Question: Am trying to get rid of a space in my divs that look like this  and if i try pushing the image up it work but the containers height wont change is there anyway to fix it i mean to make them align in the same position?
HTMl
'''
<div class="addtocart-holder shadow">
<div class="cart-img"> <img src="img/product4.jpg"> </div>
<div class="cart-image-details">
<div class="cart-item-name"> <h3> Feather Dress With Embellished Lace Top</h3> </div>
<div class="cart-item-details"> <table>
<tr>
<td>Price Before:</td>
<td class="old">$200</td>
</tr>
<tr>
<td>Price: </td>
<td>$100</td>
</tr>
<tr>
<td>You Saved:</td>
<td class="saved">$100</td>
</tr>
<tr>
<td>Shippment :</td>
<td class="free">Free</td>
</tr>
</table> </div>
<div class="cart-item-add"> <table>
<tr>
<td>Quantity:</td>
<td class="old"><input type="text" class="form-control" value="1" /></td>
</tr>
<tr>
<td></td>
<td><div class="buy-ico"> Add To Cart</div></td>
</tr>
</table> </div>
</div>
'''
CSS
'''
.addtocart-holder{
min-width: 700px;
margin-top:100px;
padding:5px;
backround: #fff;
}
.cart-img, .cart-image-details{
border:1px solid #f00;
display: inline-block;
position: relative;
}
.cart-img{
height:190px;
width:26%;
}
.cart-img img{
width:100%;
height:100%;
}
.cart-image-details{
width:73%;
}
.cart-item-name{
width:100%;
text-align: center;
}
h3{
text-decoration: none;
text-align:center;
margin: 5px 0;
color:#888;
font: italic normal 17px georgia;
font-style: italic;
}
.cart-item-details, .cart-item-add{
width:49%;
border:1px solid #000;
display: inline-block;
}
table{
border:1px solid #fff;
width: 100%;
color: #888;
}
td{
padding:4px;
font-size:16px;
font-weight:500;
}
.shadow{
height: auto !important;
-webkit-box-shadow: 0px 0px 18px rgba(50, 50, 50, 0.31);
-moz-box-shadow: 0px 0px 10px rgba(50, 50, 50, 0.31);
box-shadow: 0px 0px 5px rgba(50, 50, 50, 0.31);
}
'''
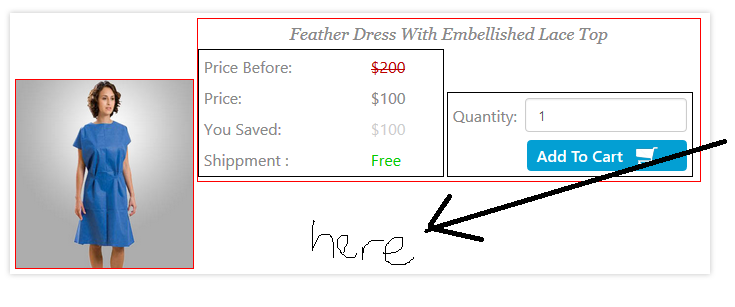
Answer: You have to set 'vertical-align' property of '.cart-image-details' to top.
'''
.cart-image-details {
vertical-align: top;
}
'''
Fiddle: <URL>
The initial value of 'vertical-align' is 'baseline', so changing to 'top' will help you align divs properly.
Reference: <URL>